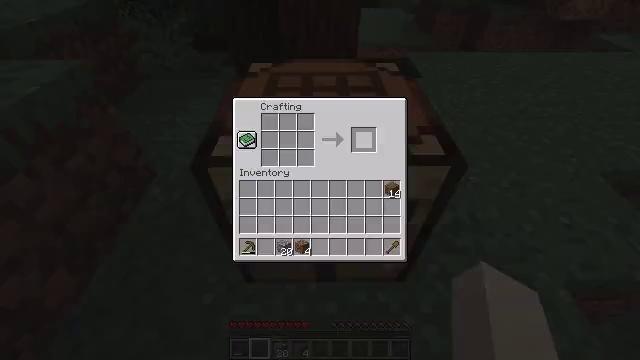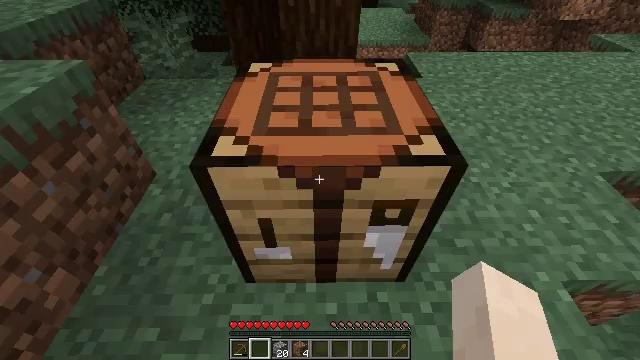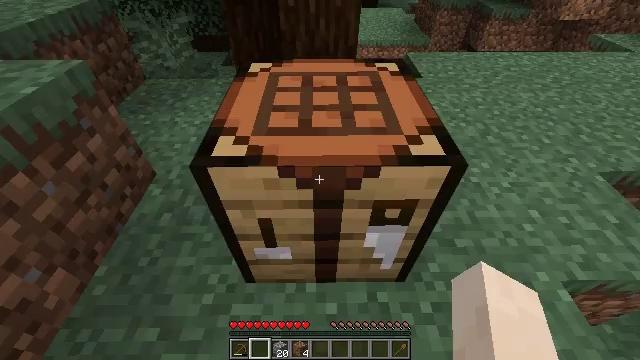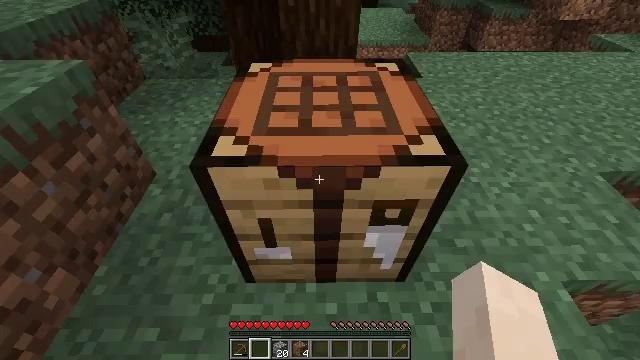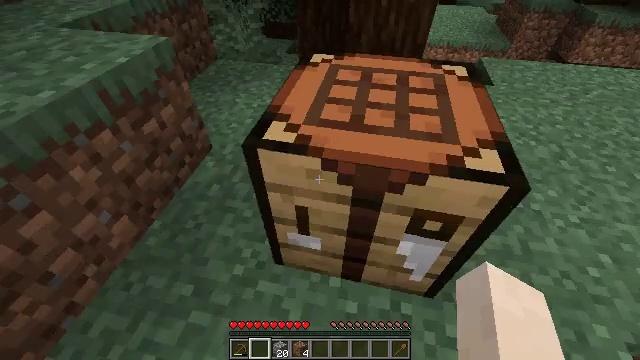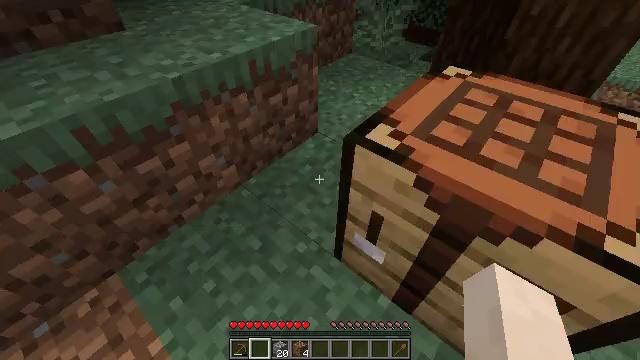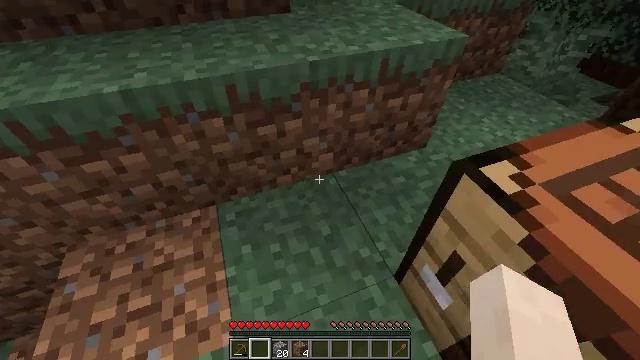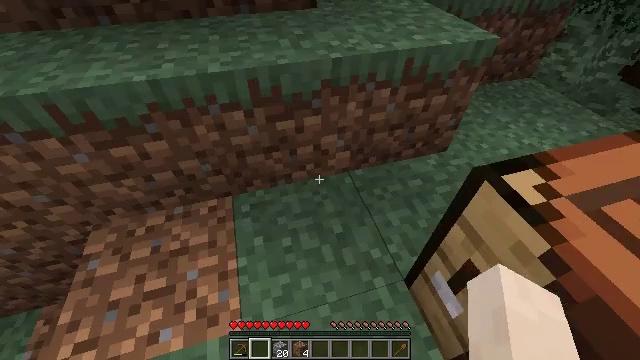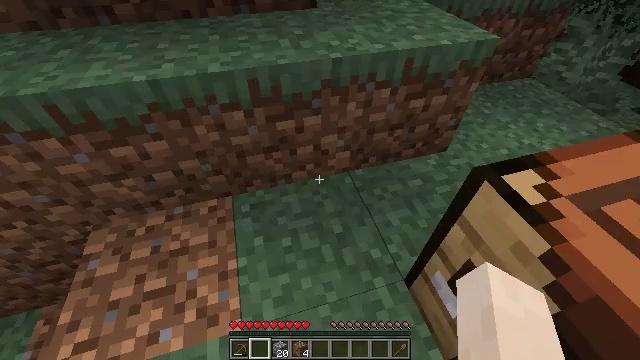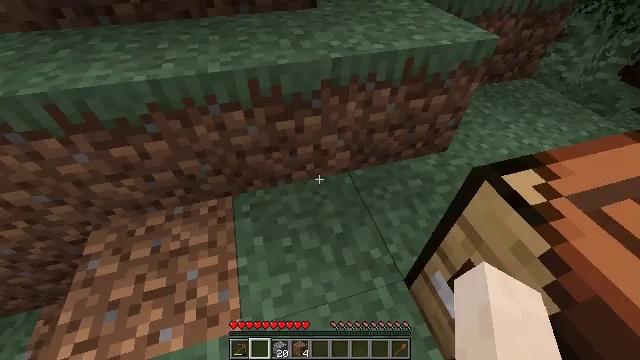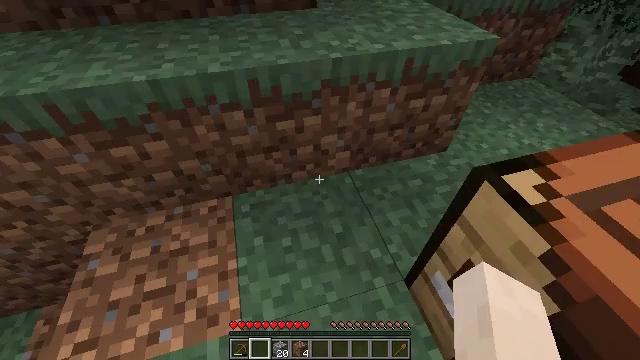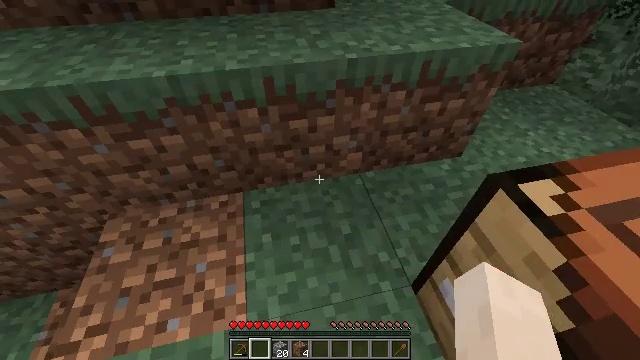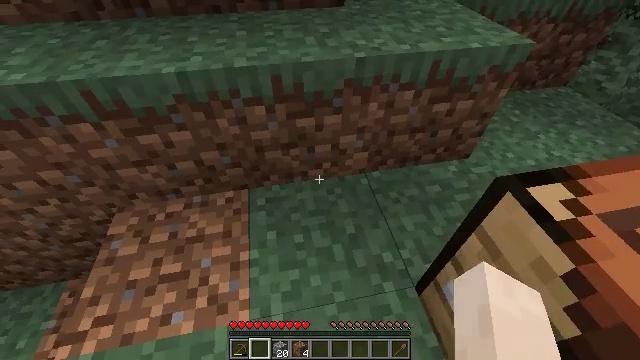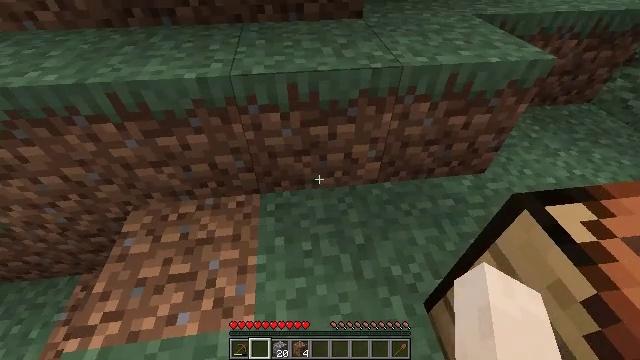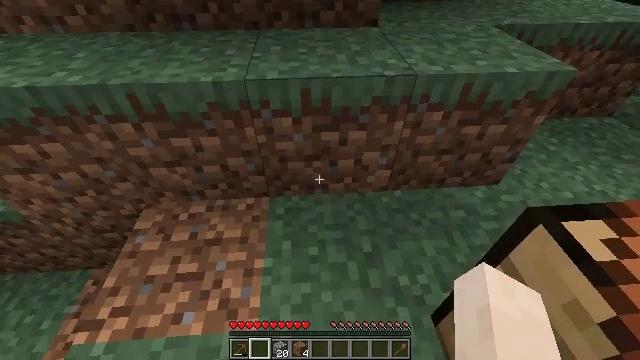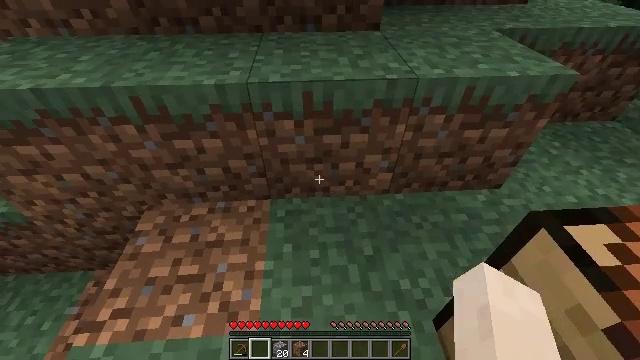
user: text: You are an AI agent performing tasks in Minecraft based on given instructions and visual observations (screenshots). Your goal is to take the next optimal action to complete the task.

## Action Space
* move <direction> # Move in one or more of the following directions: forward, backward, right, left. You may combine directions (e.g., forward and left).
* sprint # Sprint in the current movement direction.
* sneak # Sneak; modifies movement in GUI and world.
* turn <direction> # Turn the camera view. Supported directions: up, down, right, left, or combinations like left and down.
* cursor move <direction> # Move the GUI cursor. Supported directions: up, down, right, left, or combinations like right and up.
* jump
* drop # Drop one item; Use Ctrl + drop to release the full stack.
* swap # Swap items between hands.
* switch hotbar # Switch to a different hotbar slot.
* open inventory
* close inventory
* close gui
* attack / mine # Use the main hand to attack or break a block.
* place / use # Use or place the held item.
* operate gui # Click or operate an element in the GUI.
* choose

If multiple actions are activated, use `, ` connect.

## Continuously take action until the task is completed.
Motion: motion action
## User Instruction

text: Dig up the grass block for dirt.
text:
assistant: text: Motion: sneak, open inventory
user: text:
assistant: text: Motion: open inventory
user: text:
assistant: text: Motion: open inventory
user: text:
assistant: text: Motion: turn left and down, open inventory
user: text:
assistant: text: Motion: turn left
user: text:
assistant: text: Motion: turn left
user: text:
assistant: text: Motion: turn left
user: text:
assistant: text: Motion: no_op
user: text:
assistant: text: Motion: no_op
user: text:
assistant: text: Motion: no_op
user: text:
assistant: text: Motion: turn left
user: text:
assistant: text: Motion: turn left
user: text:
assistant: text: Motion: turn left and up
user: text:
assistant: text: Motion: turn left and up
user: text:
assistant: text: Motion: no_op
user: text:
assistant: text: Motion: no_op
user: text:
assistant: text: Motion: turn left
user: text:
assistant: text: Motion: no_op
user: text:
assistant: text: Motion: turn up
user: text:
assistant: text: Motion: turn up
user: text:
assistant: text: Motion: no_op
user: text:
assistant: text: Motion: no_op
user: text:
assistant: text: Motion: turn left and up
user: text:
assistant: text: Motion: turn left and up
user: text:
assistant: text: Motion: turn up
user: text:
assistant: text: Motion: no_op
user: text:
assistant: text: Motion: no_op
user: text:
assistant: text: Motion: turn left and up
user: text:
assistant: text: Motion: turn up
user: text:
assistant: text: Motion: turn left